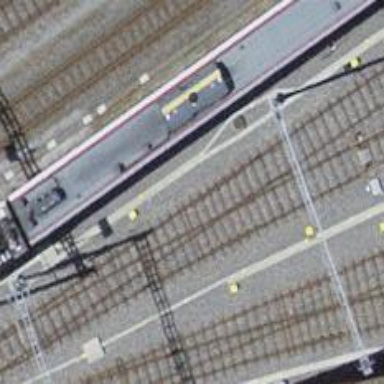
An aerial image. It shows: Railway yard with single rail track. The electrified track has contact line for power supply.